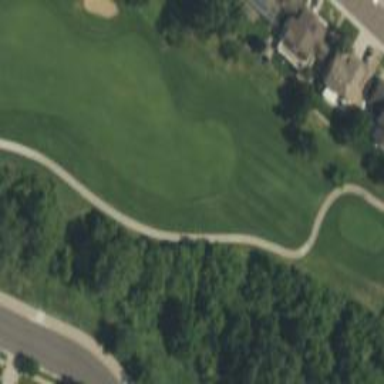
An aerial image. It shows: Service road that serves as golf cart path.